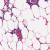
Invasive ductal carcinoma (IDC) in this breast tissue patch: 0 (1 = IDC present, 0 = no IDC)